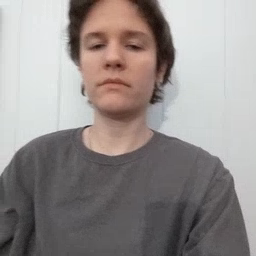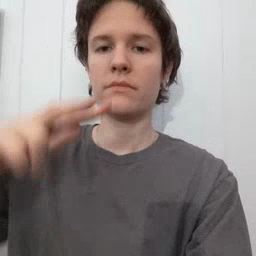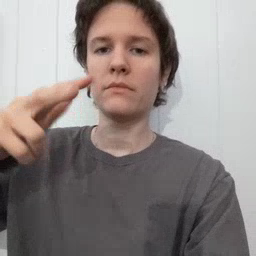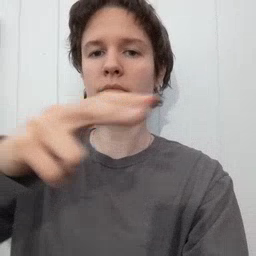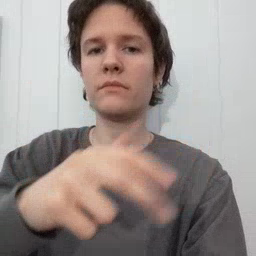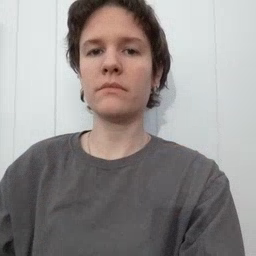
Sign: helicopter